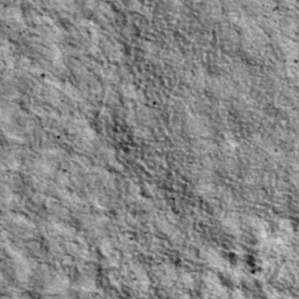
Label: non_frost